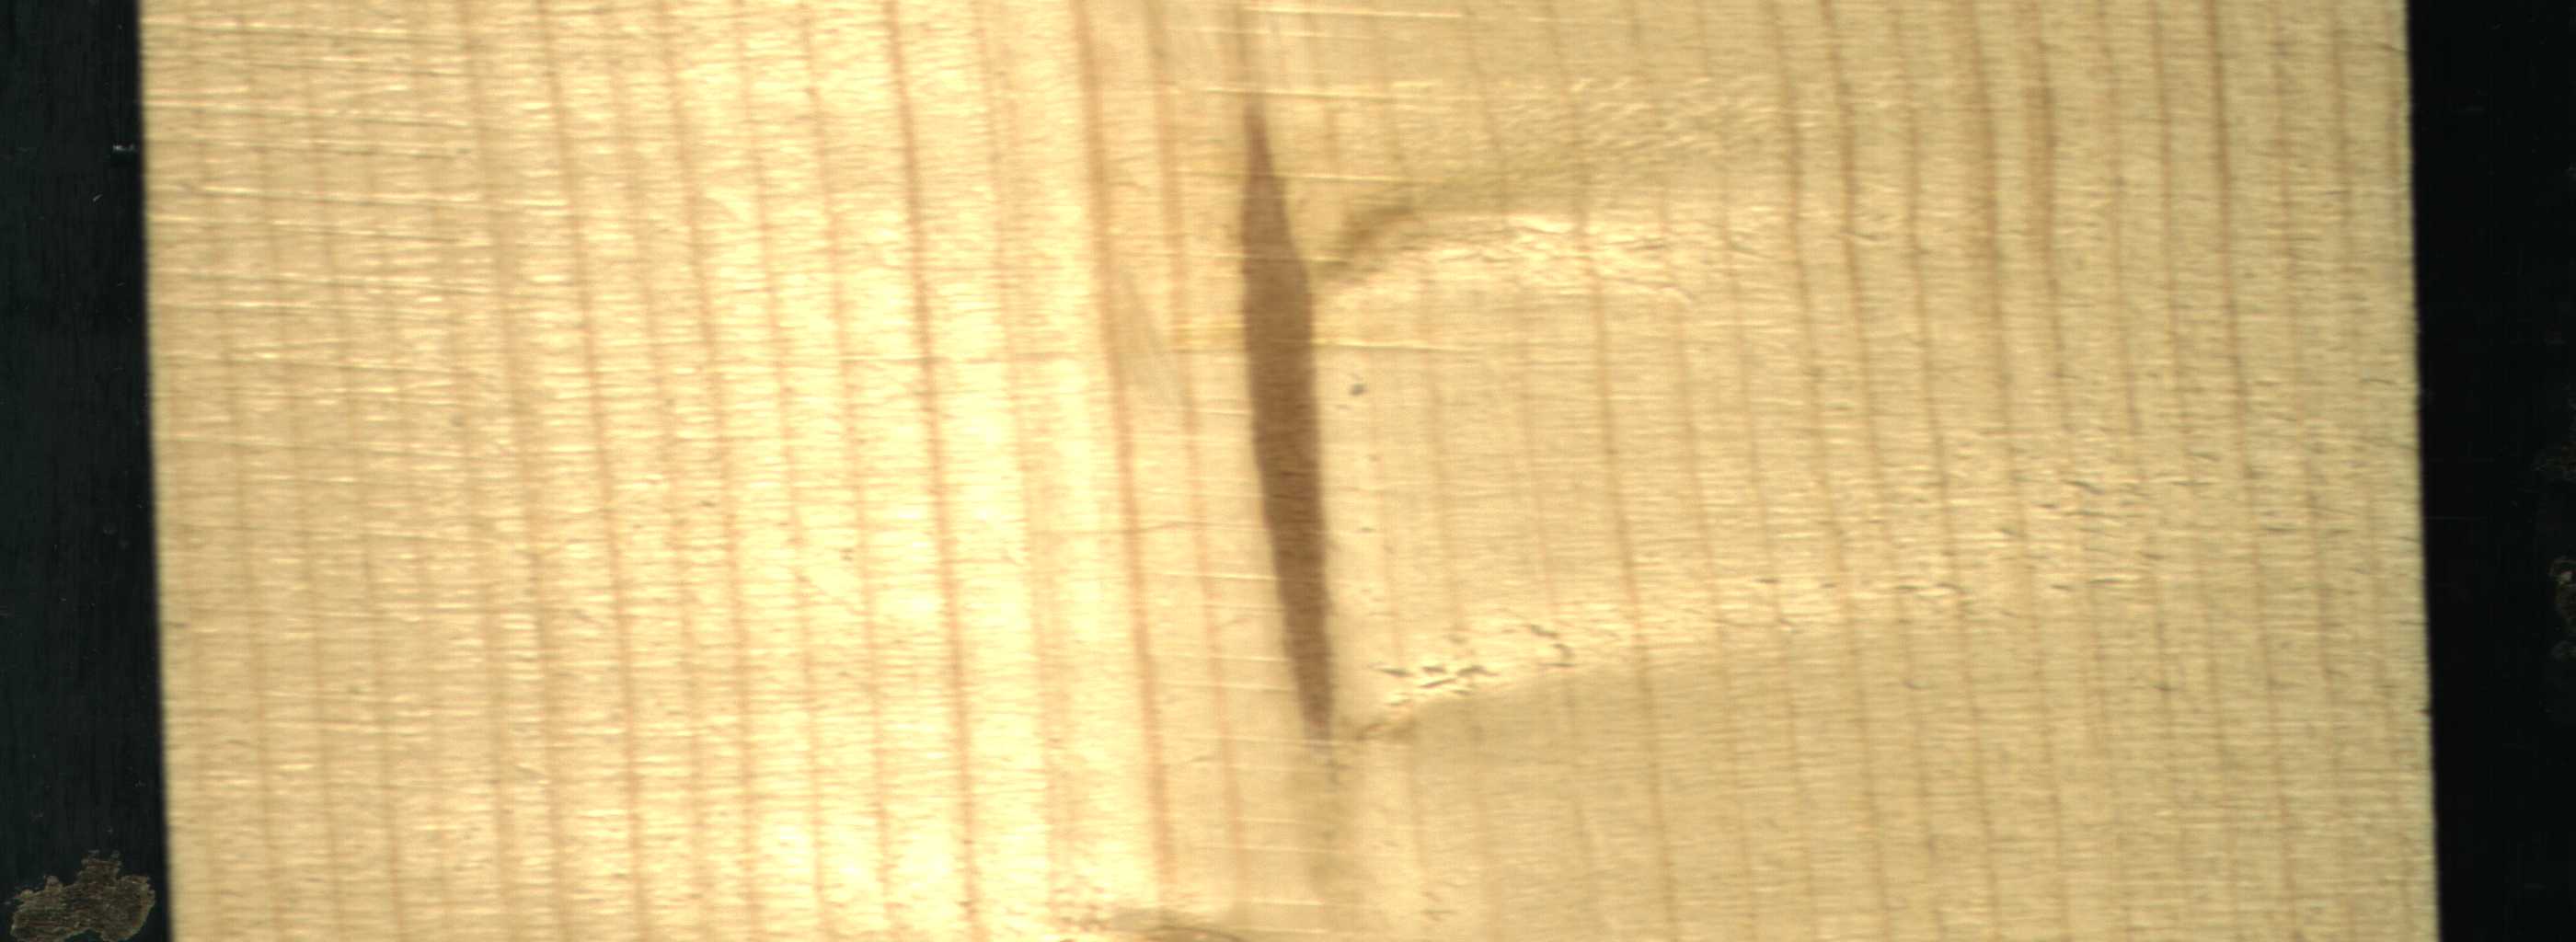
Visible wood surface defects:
Marrow